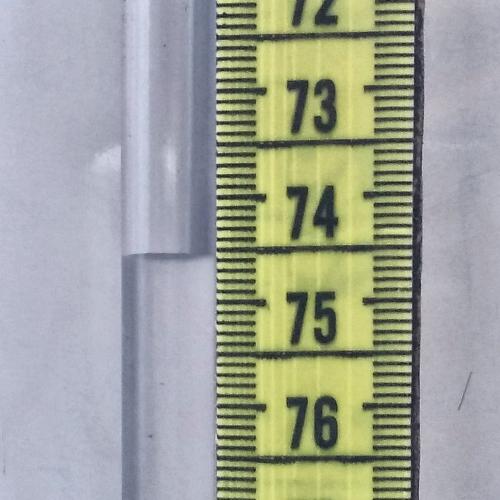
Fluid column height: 74.6 cm